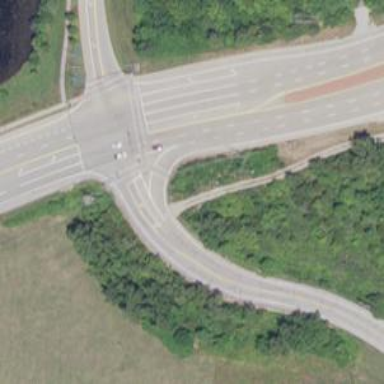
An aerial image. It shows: Secondary link road.